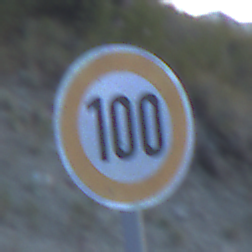
Verkehrszeichen: Geschwindigkeit100
Umgebung: Outdoor, RoadRail
Tageszeit: SunriseSunset
Wetter: Clear
Licht: Natural
Jahreszeit: NotSpecified
Kontrast: LowContrast